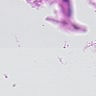
Metastatic tissue present: no